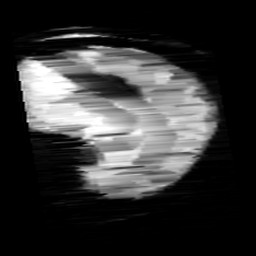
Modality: minIP
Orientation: sagittal
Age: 12
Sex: female
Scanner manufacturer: siemens
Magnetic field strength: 3 T
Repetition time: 0.027 s
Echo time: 0.02 s